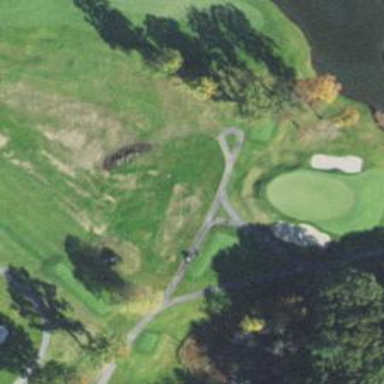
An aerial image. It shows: Golf cartpath that is also road path.